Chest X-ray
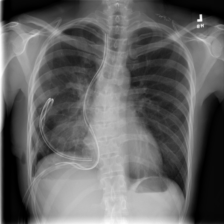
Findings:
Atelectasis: negative
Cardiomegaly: negative
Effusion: negative
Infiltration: negative
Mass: negative
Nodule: negative
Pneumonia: negative
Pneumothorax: negative
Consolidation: negative
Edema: negative
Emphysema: negative
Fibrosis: negative
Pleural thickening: negative
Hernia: negative